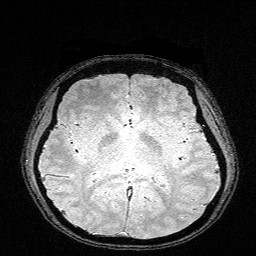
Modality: FLASH
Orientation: coronal
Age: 24
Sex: female